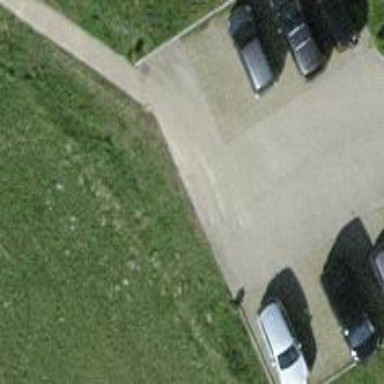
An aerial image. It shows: Street-side parking area.